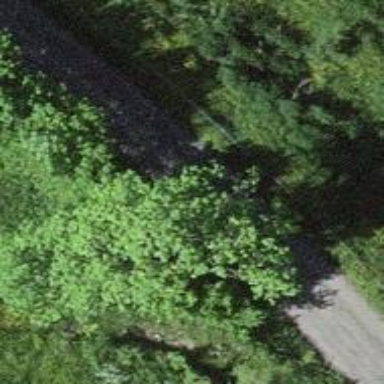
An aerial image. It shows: Unclassified road.